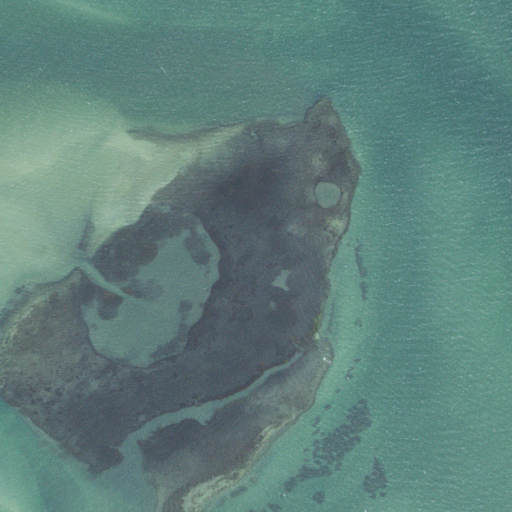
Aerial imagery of island in North Carolina named Great Marsh Island containing open water and herbaceous wetlands